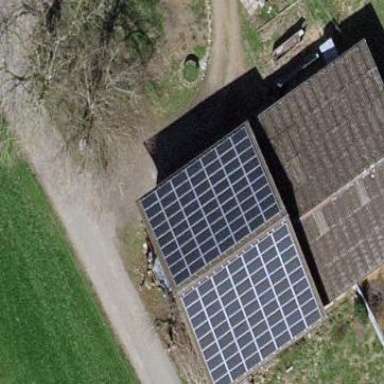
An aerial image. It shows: Solar power generator with photovoltaic panels.